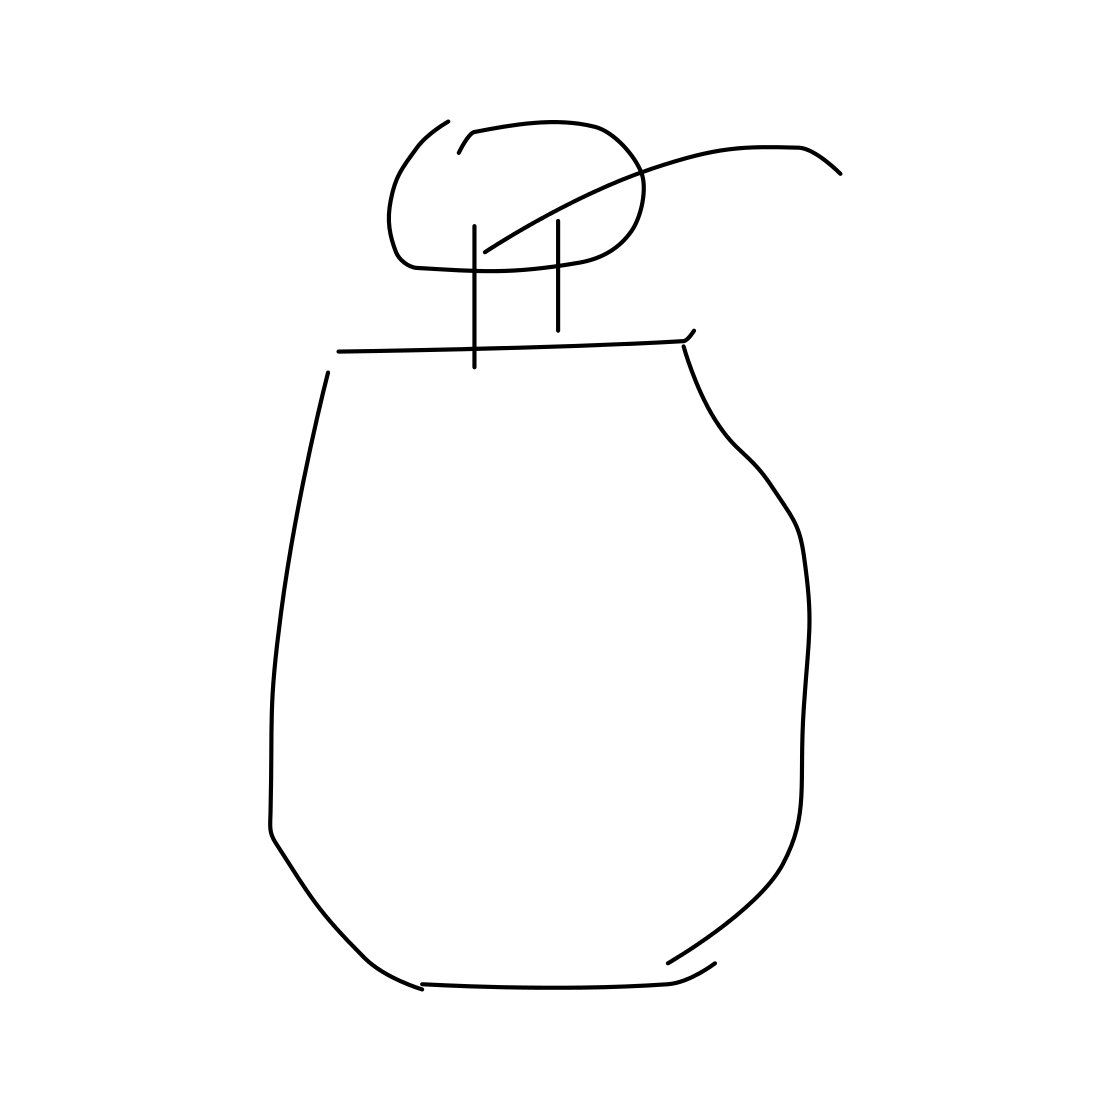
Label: grenade